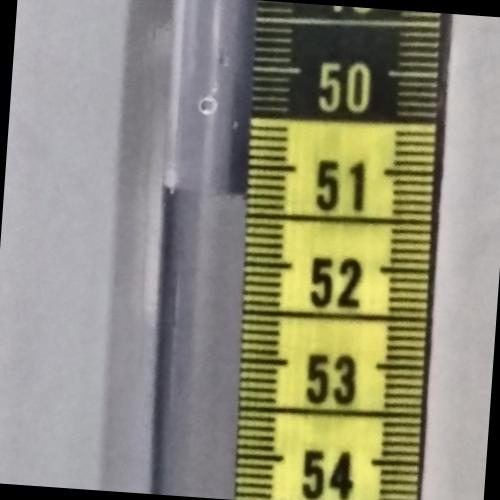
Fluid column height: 51.3 cm